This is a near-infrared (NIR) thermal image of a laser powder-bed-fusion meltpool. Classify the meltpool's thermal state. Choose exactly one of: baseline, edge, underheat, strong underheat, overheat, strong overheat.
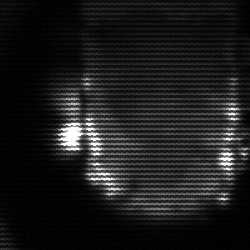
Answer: baseline